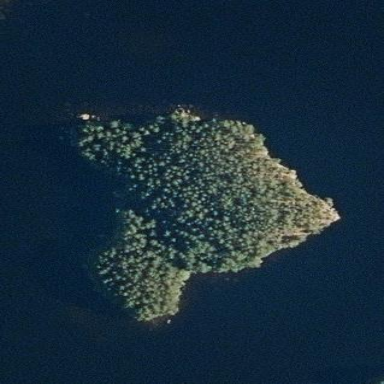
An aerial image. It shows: Island.